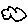
Label: cloud